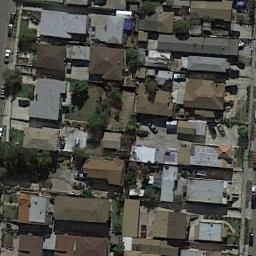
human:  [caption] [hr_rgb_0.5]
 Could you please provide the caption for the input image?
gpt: There are many roads and neatly arranged houses and trees in densely populated areas .

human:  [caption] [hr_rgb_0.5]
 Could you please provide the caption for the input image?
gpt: A dense residential area has lots of houses of different sizes .

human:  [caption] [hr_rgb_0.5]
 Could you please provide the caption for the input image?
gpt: The dense residential is next to the road with some cars .

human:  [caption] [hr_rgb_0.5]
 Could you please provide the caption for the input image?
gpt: There are many houses and almost no vacant land .

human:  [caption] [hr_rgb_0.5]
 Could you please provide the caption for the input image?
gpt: There are many brown and gray buildings on dense residential area .